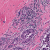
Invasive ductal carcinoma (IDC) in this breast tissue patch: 0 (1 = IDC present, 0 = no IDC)